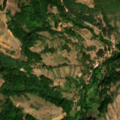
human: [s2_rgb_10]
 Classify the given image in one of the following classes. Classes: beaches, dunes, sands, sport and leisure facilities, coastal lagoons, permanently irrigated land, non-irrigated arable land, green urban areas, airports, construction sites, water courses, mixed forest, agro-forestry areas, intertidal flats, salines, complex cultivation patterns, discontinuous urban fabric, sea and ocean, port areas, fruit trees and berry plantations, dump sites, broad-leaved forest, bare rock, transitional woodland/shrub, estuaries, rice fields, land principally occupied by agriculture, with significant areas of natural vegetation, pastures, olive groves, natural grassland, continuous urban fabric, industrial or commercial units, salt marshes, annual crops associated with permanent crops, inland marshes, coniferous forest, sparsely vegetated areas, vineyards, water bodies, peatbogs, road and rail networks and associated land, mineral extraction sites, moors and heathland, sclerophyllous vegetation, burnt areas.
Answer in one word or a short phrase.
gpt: non-irrigated arable land, complex cultivation patterns, land principally occupied by agriculture, with significant areas of natural vegetation, broad-leaved forest